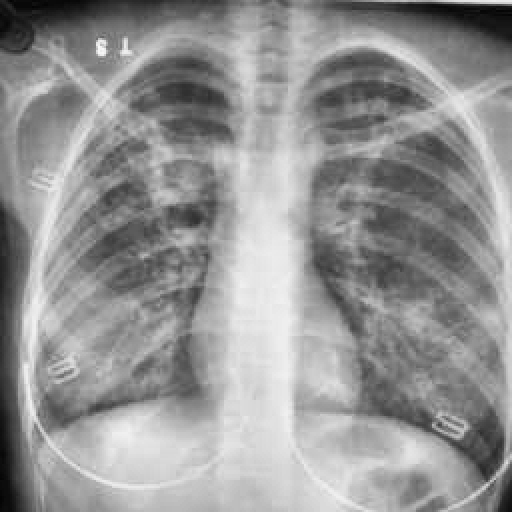
Finding: TUBERCULOSIS